Interaction volume radius: 5 \u00c5
Interaction volume height: 10 \u00c5
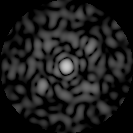
Disorder parameter: 0.7293